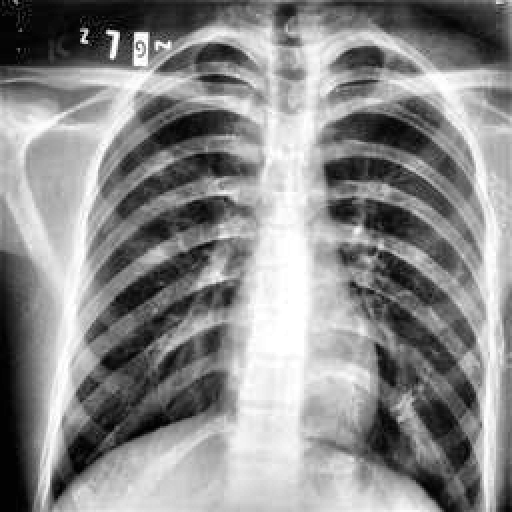
Finding: TUBERCULOSIS